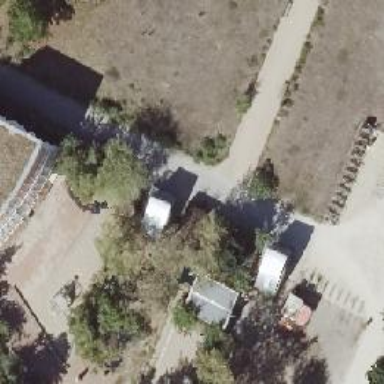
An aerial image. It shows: Subway entrance.